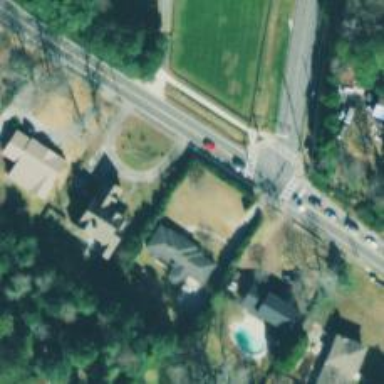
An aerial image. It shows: Marked crossing on the road.